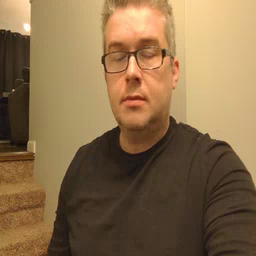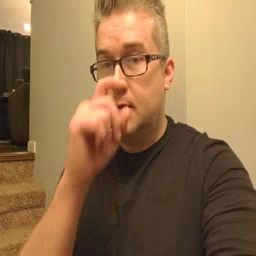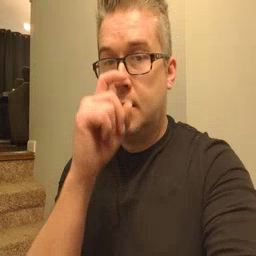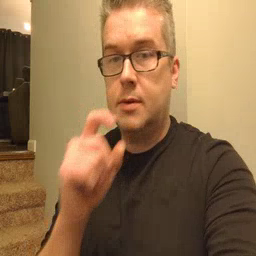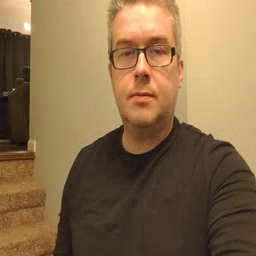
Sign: doll